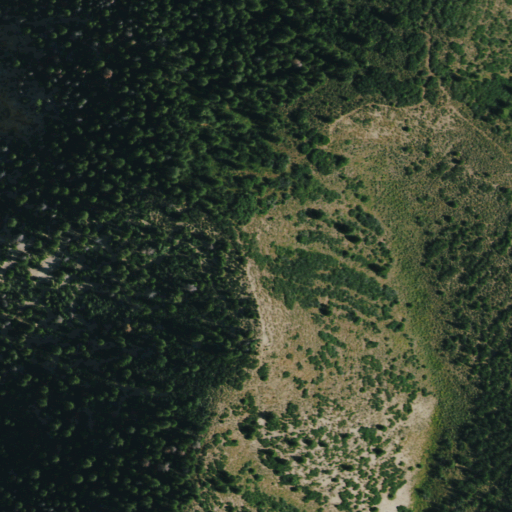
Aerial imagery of cliff(s) in Colorado named Pyramid Point containing evergreen forest, shrub, deciduous forest, and mixed forest